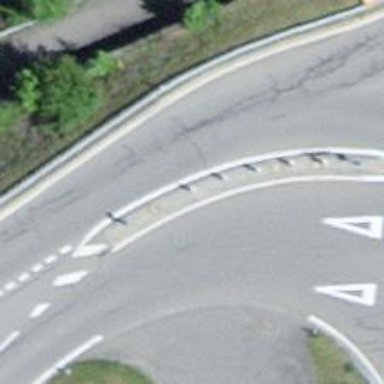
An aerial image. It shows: Bollard.